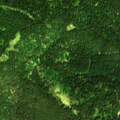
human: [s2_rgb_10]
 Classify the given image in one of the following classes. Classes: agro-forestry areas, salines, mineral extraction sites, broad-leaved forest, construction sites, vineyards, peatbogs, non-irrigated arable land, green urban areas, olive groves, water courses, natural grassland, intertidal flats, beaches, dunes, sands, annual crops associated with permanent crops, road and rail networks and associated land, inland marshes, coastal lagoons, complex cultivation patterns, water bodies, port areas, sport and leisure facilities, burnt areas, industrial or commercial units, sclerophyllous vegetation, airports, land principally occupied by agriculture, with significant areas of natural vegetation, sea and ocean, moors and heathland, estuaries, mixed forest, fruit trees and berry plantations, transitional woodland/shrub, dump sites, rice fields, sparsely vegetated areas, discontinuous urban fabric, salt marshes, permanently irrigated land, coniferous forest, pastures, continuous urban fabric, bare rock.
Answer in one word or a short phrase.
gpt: coniferous forest